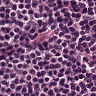
Metastatic tissue present: no